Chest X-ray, AP view. Patient: 73 years old, sex M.
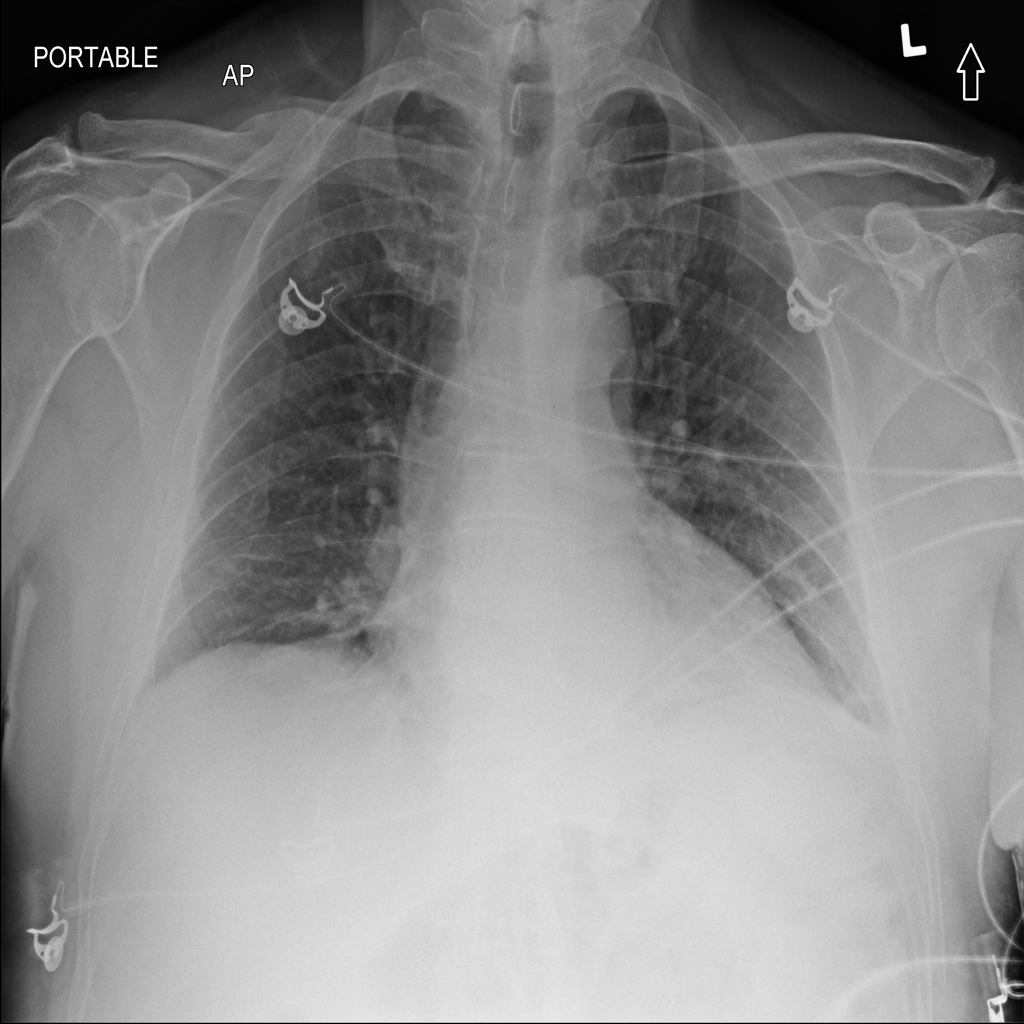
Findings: Atelectasis